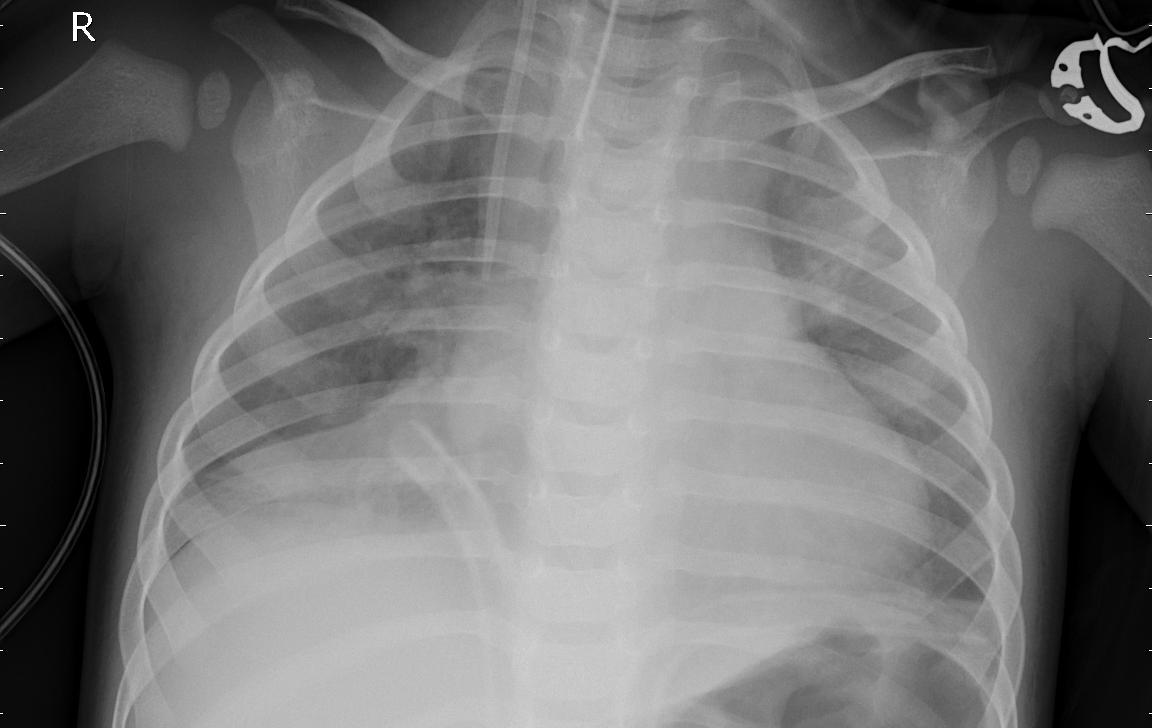
Diagnosis: PNEUMONIA